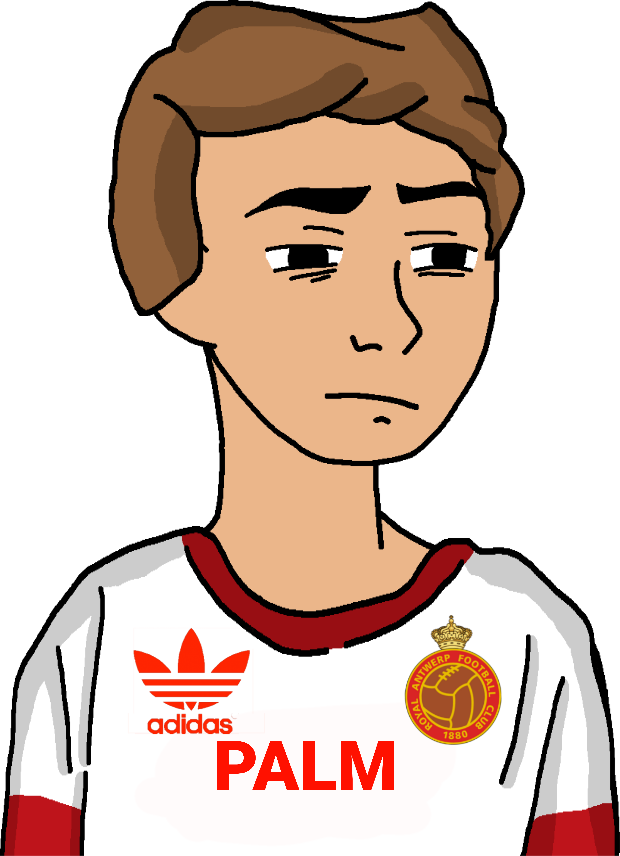
Label: 5_Twinkjak